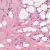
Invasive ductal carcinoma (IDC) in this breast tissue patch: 0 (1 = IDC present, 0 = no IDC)